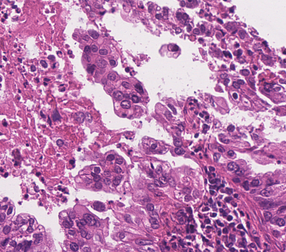
Tumor epithelial tissue: yes
Tumor-associated stroma tissue: yes
Normal tissue: no